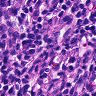
Metastatic tissue present: no